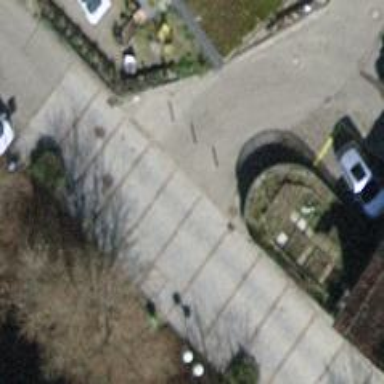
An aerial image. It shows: Bollard.